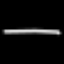
Label: line